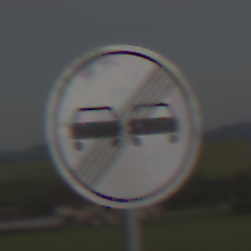
Verkehrszeichen: EndeUeberholverbot
Umgebung: Outdoor, Nature
Tageszeit: SunriseSunset
Wetter: Clear
Licht: Natural
Jahreszeit: NotSpecified
Kontrast: LowContrast